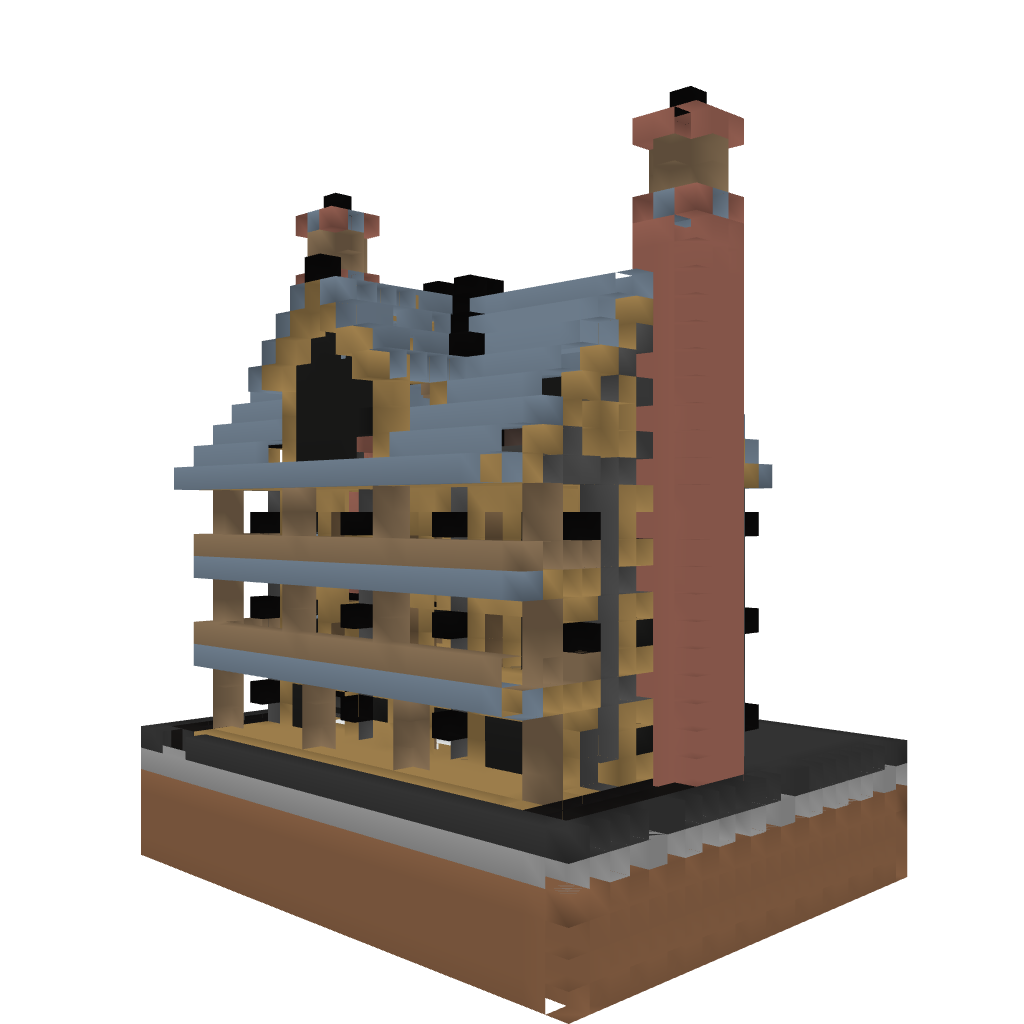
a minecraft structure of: Four Room Inn